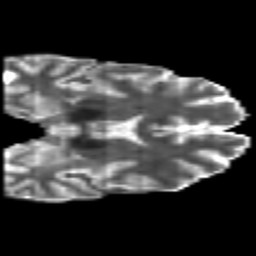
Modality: T2w
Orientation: coronal
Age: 41
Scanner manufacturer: philips
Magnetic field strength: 3 T
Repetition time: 8.6 s
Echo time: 0.127 s